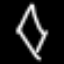
Label: diamond